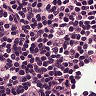
Metastatic tissue present: no